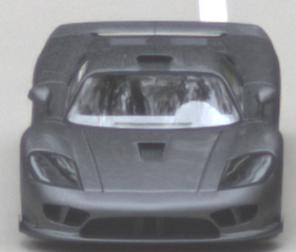
Make: Saleen
Model: S7
Detailed model: -
Model produced from: 2000
Model produced until: 2008
Doors: 2
Color: gray
Road condition: dry road
Daytime: morning or afternoon
Contrast: low contrast